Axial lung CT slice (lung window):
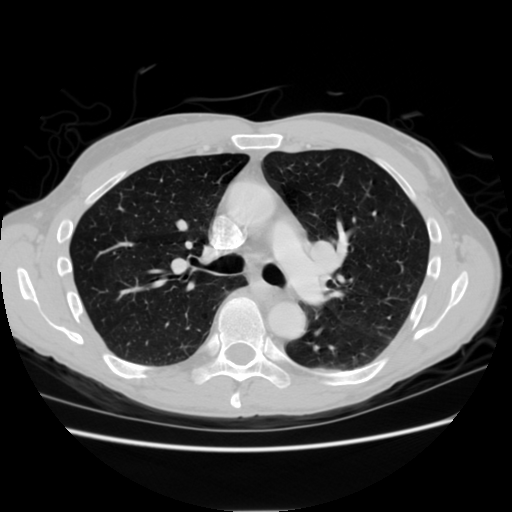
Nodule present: no